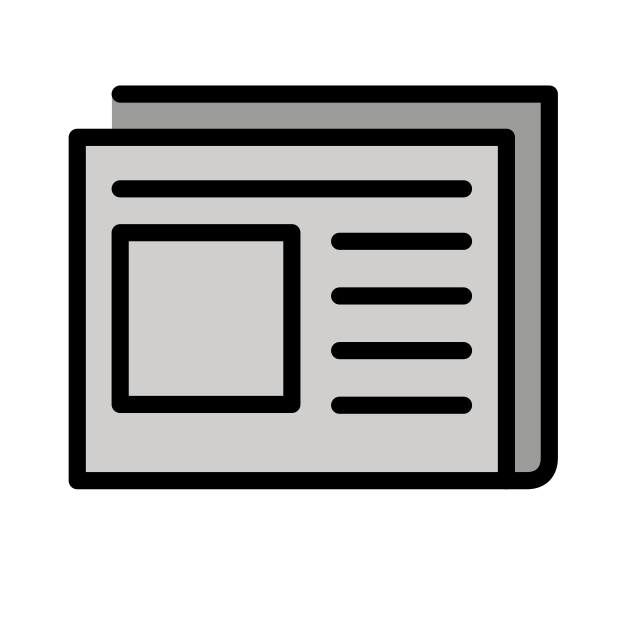
newspaper